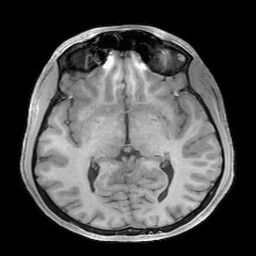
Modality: T1w
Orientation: coronal
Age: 26
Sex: male
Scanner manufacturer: philips
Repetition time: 0.0076 s
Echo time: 0.0024 s